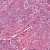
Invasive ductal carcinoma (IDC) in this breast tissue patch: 1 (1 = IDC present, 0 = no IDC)